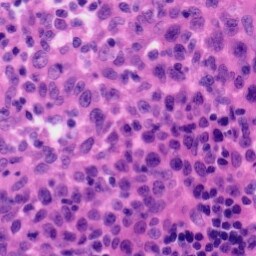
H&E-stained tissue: Tonsil